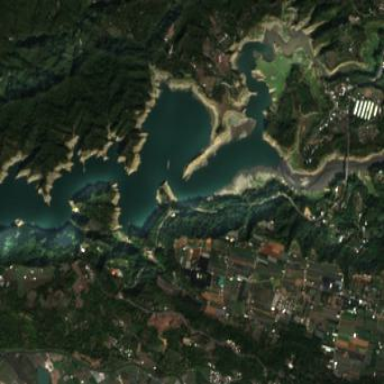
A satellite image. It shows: Reservoir of natural water.